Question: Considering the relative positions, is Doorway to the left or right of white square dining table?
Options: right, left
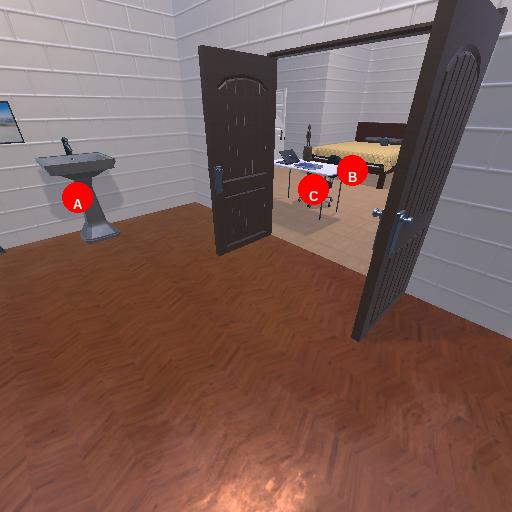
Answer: right